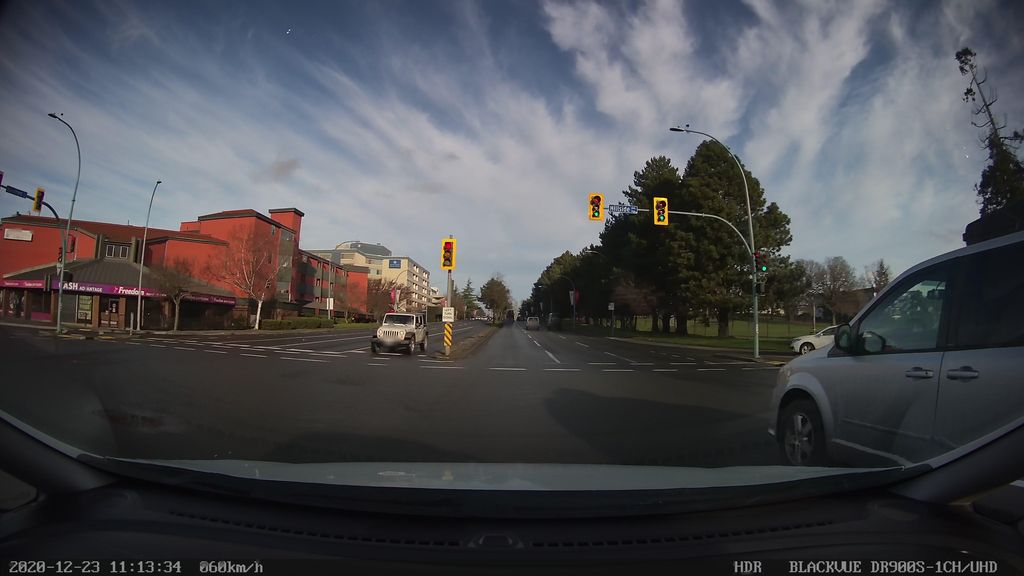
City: victoria